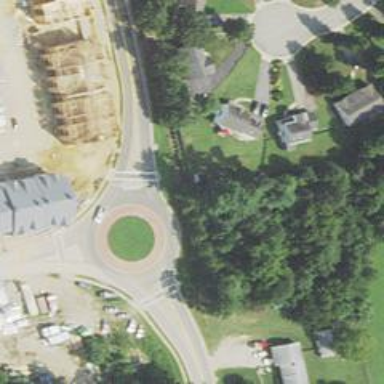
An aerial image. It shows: Tertiary road that leads to roundabout.